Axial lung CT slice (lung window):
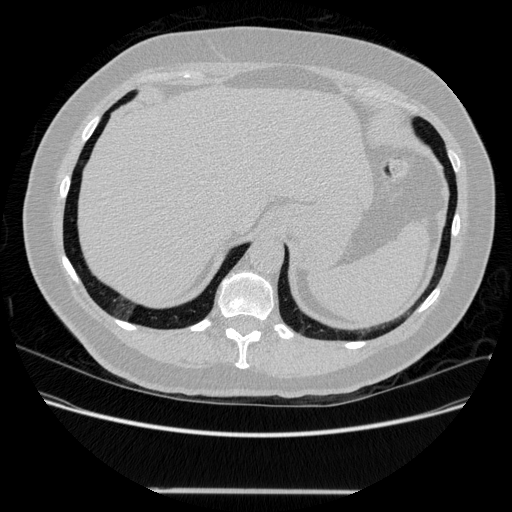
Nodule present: no